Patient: sex F, age 57
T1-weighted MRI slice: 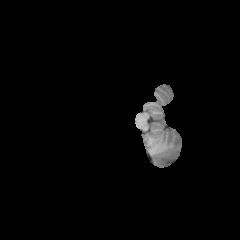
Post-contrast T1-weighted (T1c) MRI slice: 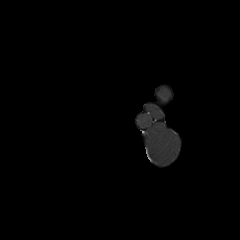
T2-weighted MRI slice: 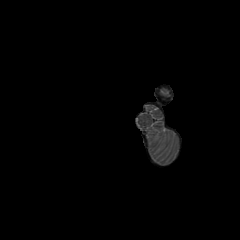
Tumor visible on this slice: no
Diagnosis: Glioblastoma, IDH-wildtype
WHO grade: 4